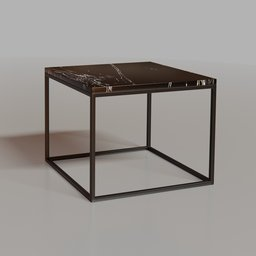
Label: furniture